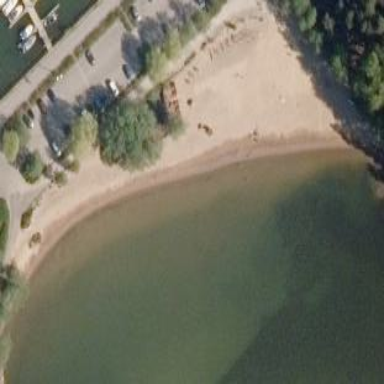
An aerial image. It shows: Beach area ideal for swimming.